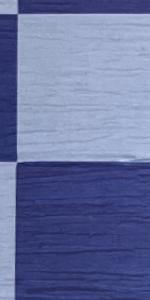
Label: Empty